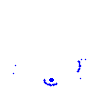
Particle: electron